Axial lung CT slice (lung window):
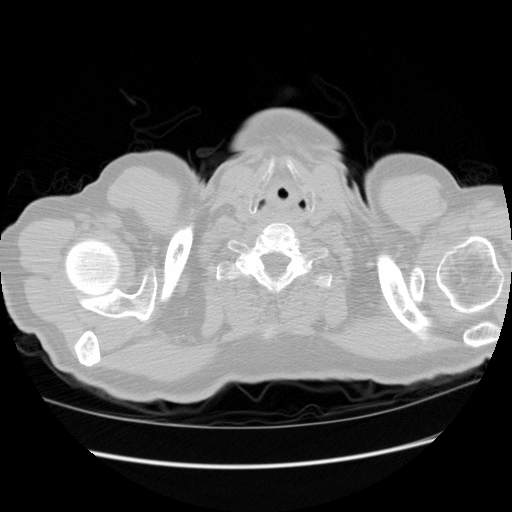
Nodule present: no